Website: walmart
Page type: cart
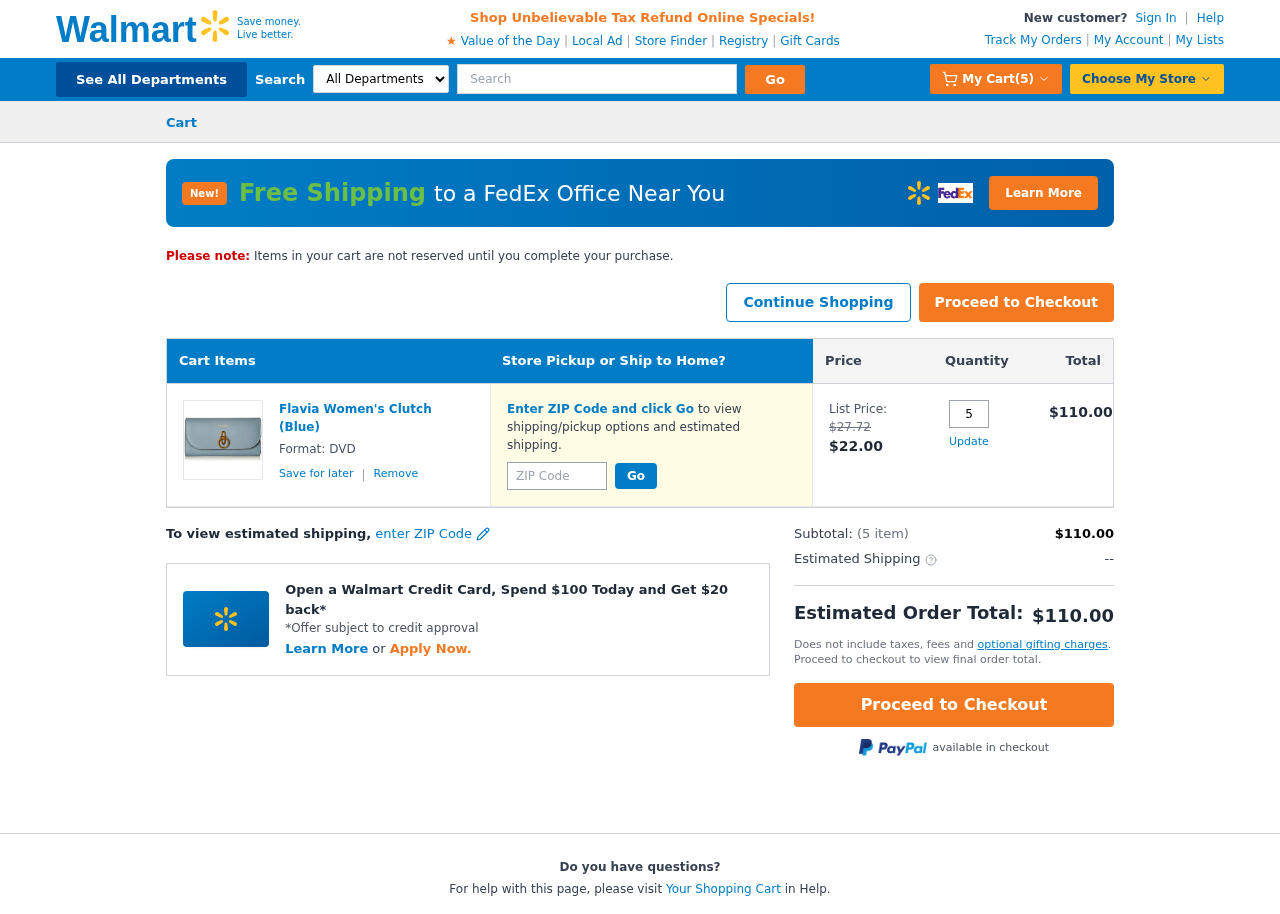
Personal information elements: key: PII_POSTCODE
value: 80848
Product elements: key: PRODUCT1_NAME
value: Flavia Women's Clutch (Blue)
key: PRODUCT1_PRICE
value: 22
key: PRODUCT1_QUANTITY
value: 5
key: PRODUCT1_ORIGINAL_PRICE
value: $27.72
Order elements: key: ORDER_NUM_ITEMS
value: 5
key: ORDER_SUBTOTAL
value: $110.00
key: ORDER_TOTAL
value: $110.00
Search elements: key: HEADER_SEARCH
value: Search